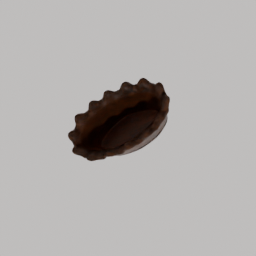
Label: decoration